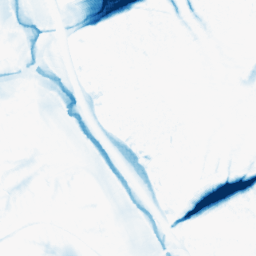
Category: morphological
Decomposition family: morphological
Decomposition parameters: operation: closing
size: 20
Upsampling method: sinc_blackman
Upsampling parameters: scale: 4
kernel_size: 8
Upsampling scale: 4